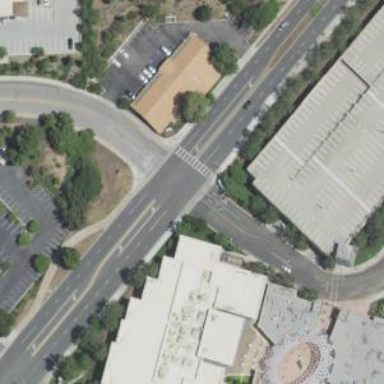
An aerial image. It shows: Marked crossing at dangerous junction on the road.